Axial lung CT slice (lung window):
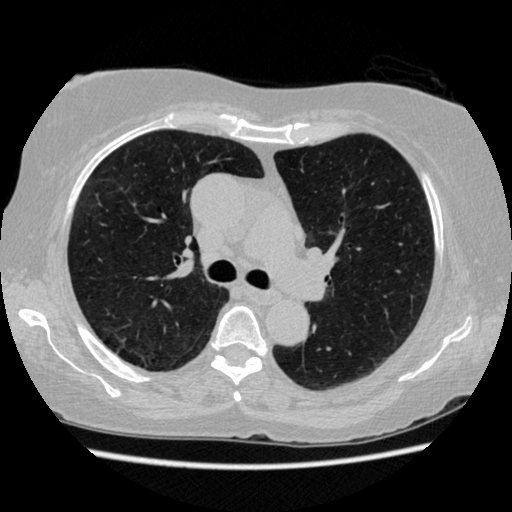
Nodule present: no